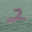
Label: 2